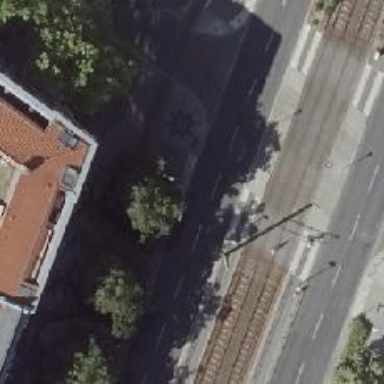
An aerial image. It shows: Unmarked footway crossing with traffic island.